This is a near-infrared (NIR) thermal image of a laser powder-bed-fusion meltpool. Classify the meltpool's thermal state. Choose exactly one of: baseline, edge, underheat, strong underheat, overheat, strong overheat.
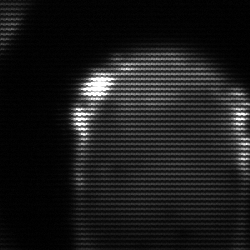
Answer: edge